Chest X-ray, PA view. Patient: 62 years old, sex M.
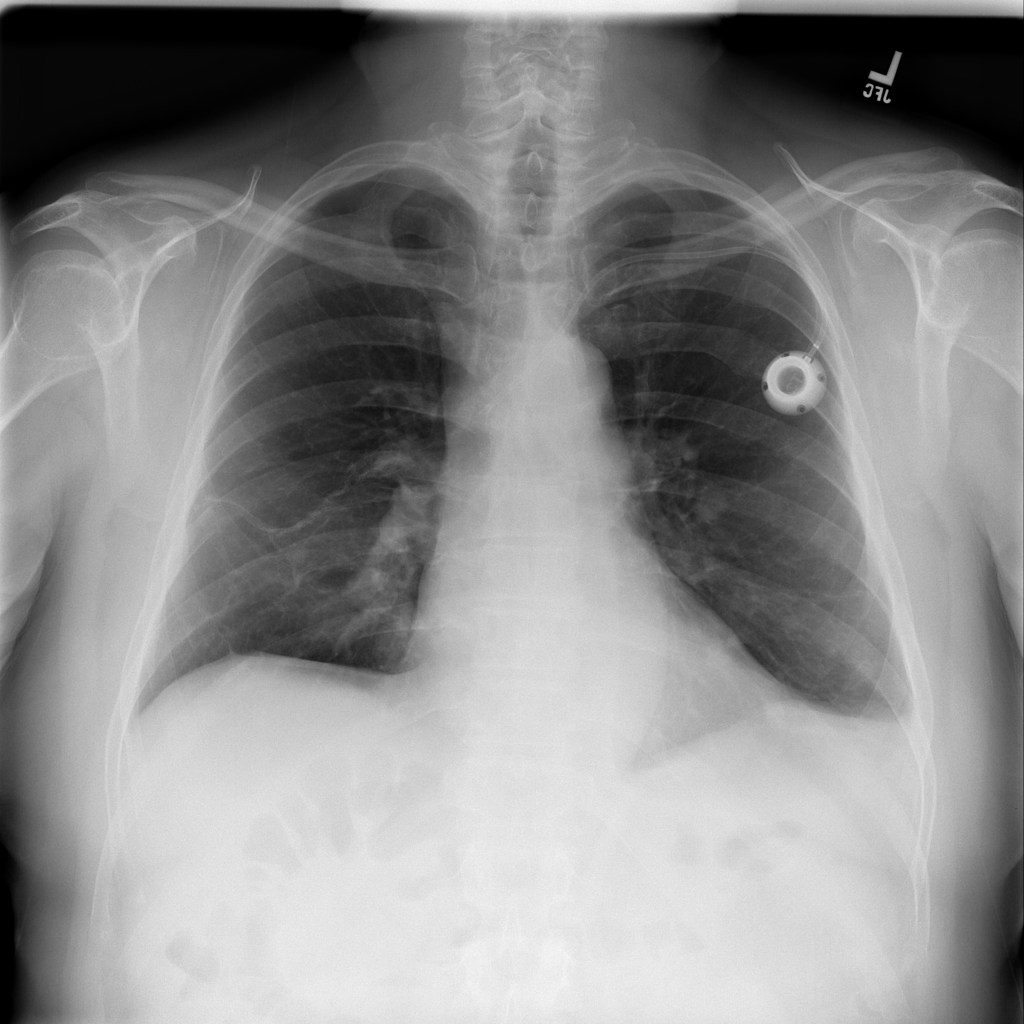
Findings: Nodule